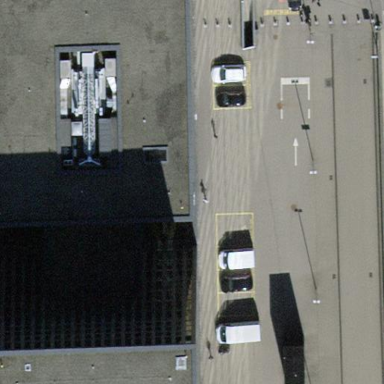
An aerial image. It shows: Building with grey roof.